Question: For example I have two columns in my DB:
Date1 and Date2. I put into my input fields (field1 = 12/11/14 and field2 = 22/11/14). So I want to take all rows into my table who have lower date than '12/11/14' and higher than '22/11/14'. How should my query look?
I will make my question more clear.
Here is my DB:

So I put into 'rent_date' a client who will rent a car from '11/12/14' and will return it at '11/22/14'. There are 5 clients and only one will rent a car between exactly '11/12/14' and '11/22/14' so I want to select the other 4 clients who doesn't rent car between this two dates. I hope I was clear. :)
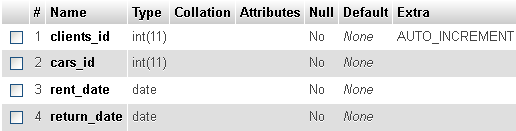
Answer: If you are looking to find out the records whose rent and return dates are not in the given range, you can use a query by comparing the 'date'S as follows:
'''
SELECT * FROM DB WHERE rent_date < '2014-11-12 00:00:00' OR return_date > '2014-11-22 23:59:59'
'''